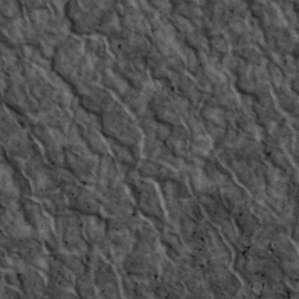
Label: non_frost